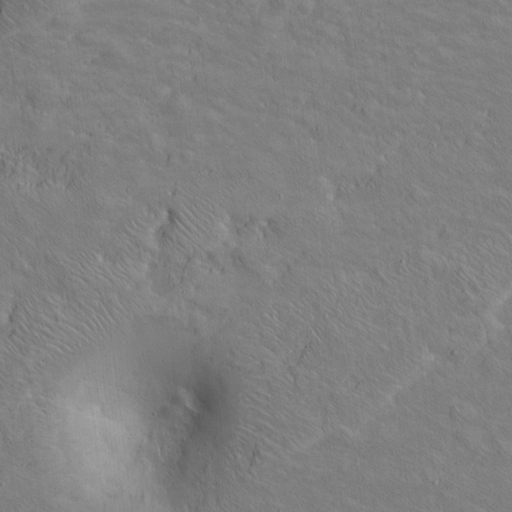
Classes present: Background, Cone